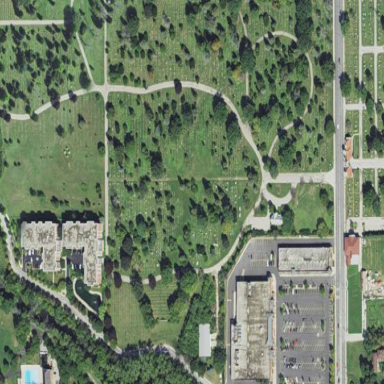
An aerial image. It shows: Cemetery.